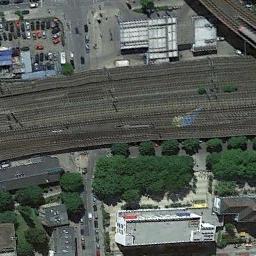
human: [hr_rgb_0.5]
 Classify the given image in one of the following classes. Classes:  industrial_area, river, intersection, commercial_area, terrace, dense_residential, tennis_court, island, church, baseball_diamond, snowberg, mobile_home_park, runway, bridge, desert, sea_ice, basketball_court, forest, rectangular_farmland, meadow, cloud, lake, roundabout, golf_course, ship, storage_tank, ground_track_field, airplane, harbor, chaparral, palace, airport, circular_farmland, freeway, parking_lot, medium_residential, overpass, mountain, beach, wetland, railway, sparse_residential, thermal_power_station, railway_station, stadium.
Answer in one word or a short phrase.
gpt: railway